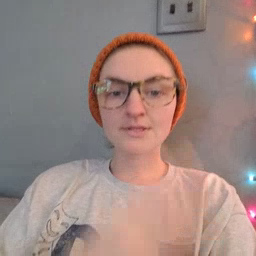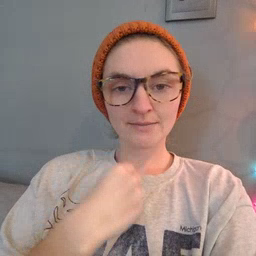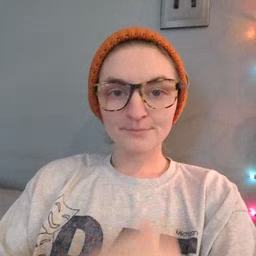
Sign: sleep